Question: I want to understand how my data String ends up in rdx. In my mind the mov instruction puts data found at address into the target. So the content from rbp-0x28 is put into rdx. I checked whats in rbp-0x28 and it is not the data string ('AAAAAAA'). If, however, I let the command execute with ni then rdx contains the string. I dont know how the String ends up in rdx as it is not contained in rbp-0x28 beforehand. I know that my data is contained in 0x7fffffffe58f but Im not sure how or when its loaded into rdx. Any help is greatly appreciated!

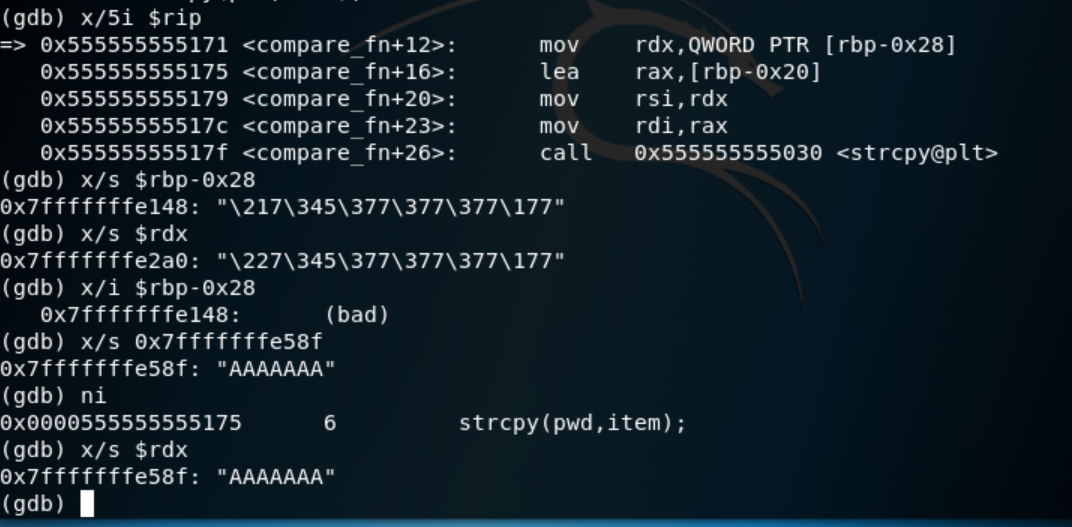
Answer: This depends a lot on which compiler or debugger you're using as well as the architecture and calling convention. I did run your code with Apple's Clang compiler and lldb and got the expected results. There are minior variations between my output and your output but it's relatively easily to follow. Since you only posted partial output of your functions debug at offset+0x12 I'll assume that prior whichever register register held the first argument to the function call (in my case RDI) moved the pointer into [rbp-0x28]
This was my output.
<URL>
mov rsi, qword ptr[rbp-0x30] is the equivellent of your 'mov rdx,[rbp-0x28]' I think you're under Microsoft's x64 ABI calling convention so your first argument is passed through rcx. But prior to that instruction it's 'mov [rbp-0x30], rdi' which I believe in your case will be 'mov [rbp-0x28],rcx'
In the next instruction 'mov rdi,rcx' I breakpointed again. Here I read the contents rsi which in your case would be rdx. It printed 'rsi = 0x00007ffeefbff94a'
At that specific memory address I got the results 'AAAAAAA'<URL>
0x7ffeefbff94a (Little endian). Which we know points to the string 'AAAAAAA' So I'm going to assume what you're expecting at RBP-0x28 is the string itself. It should be the address which holds a pointer to the string. Also make sure to do your offsets correctly. Follow these steps:
Breakpoint at lea rax,[rbp-0x20]
Check the value of rdx, view the memory at that address and it should give you the string.
Then check the value of rbp. Subtract 0x28 from it. View the memory at the offset.
This should give you the value of rdx. Which should in turn point to the string you're looking for.